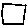
Label: square